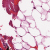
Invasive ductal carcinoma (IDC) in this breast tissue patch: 0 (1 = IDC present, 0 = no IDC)